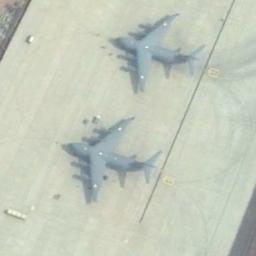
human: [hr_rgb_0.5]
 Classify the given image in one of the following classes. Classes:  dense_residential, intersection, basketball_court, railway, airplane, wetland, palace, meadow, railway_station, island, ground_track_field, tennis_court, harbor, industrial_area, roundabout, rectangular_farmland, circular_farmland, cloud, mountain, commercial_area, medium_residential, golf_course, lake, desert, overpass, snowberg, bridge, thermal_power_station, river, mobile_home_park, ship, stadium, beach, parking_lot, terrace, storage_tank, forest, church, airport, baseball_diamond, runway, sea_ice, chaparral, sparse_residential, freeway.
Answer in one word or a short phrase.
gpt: airplane